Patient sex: F
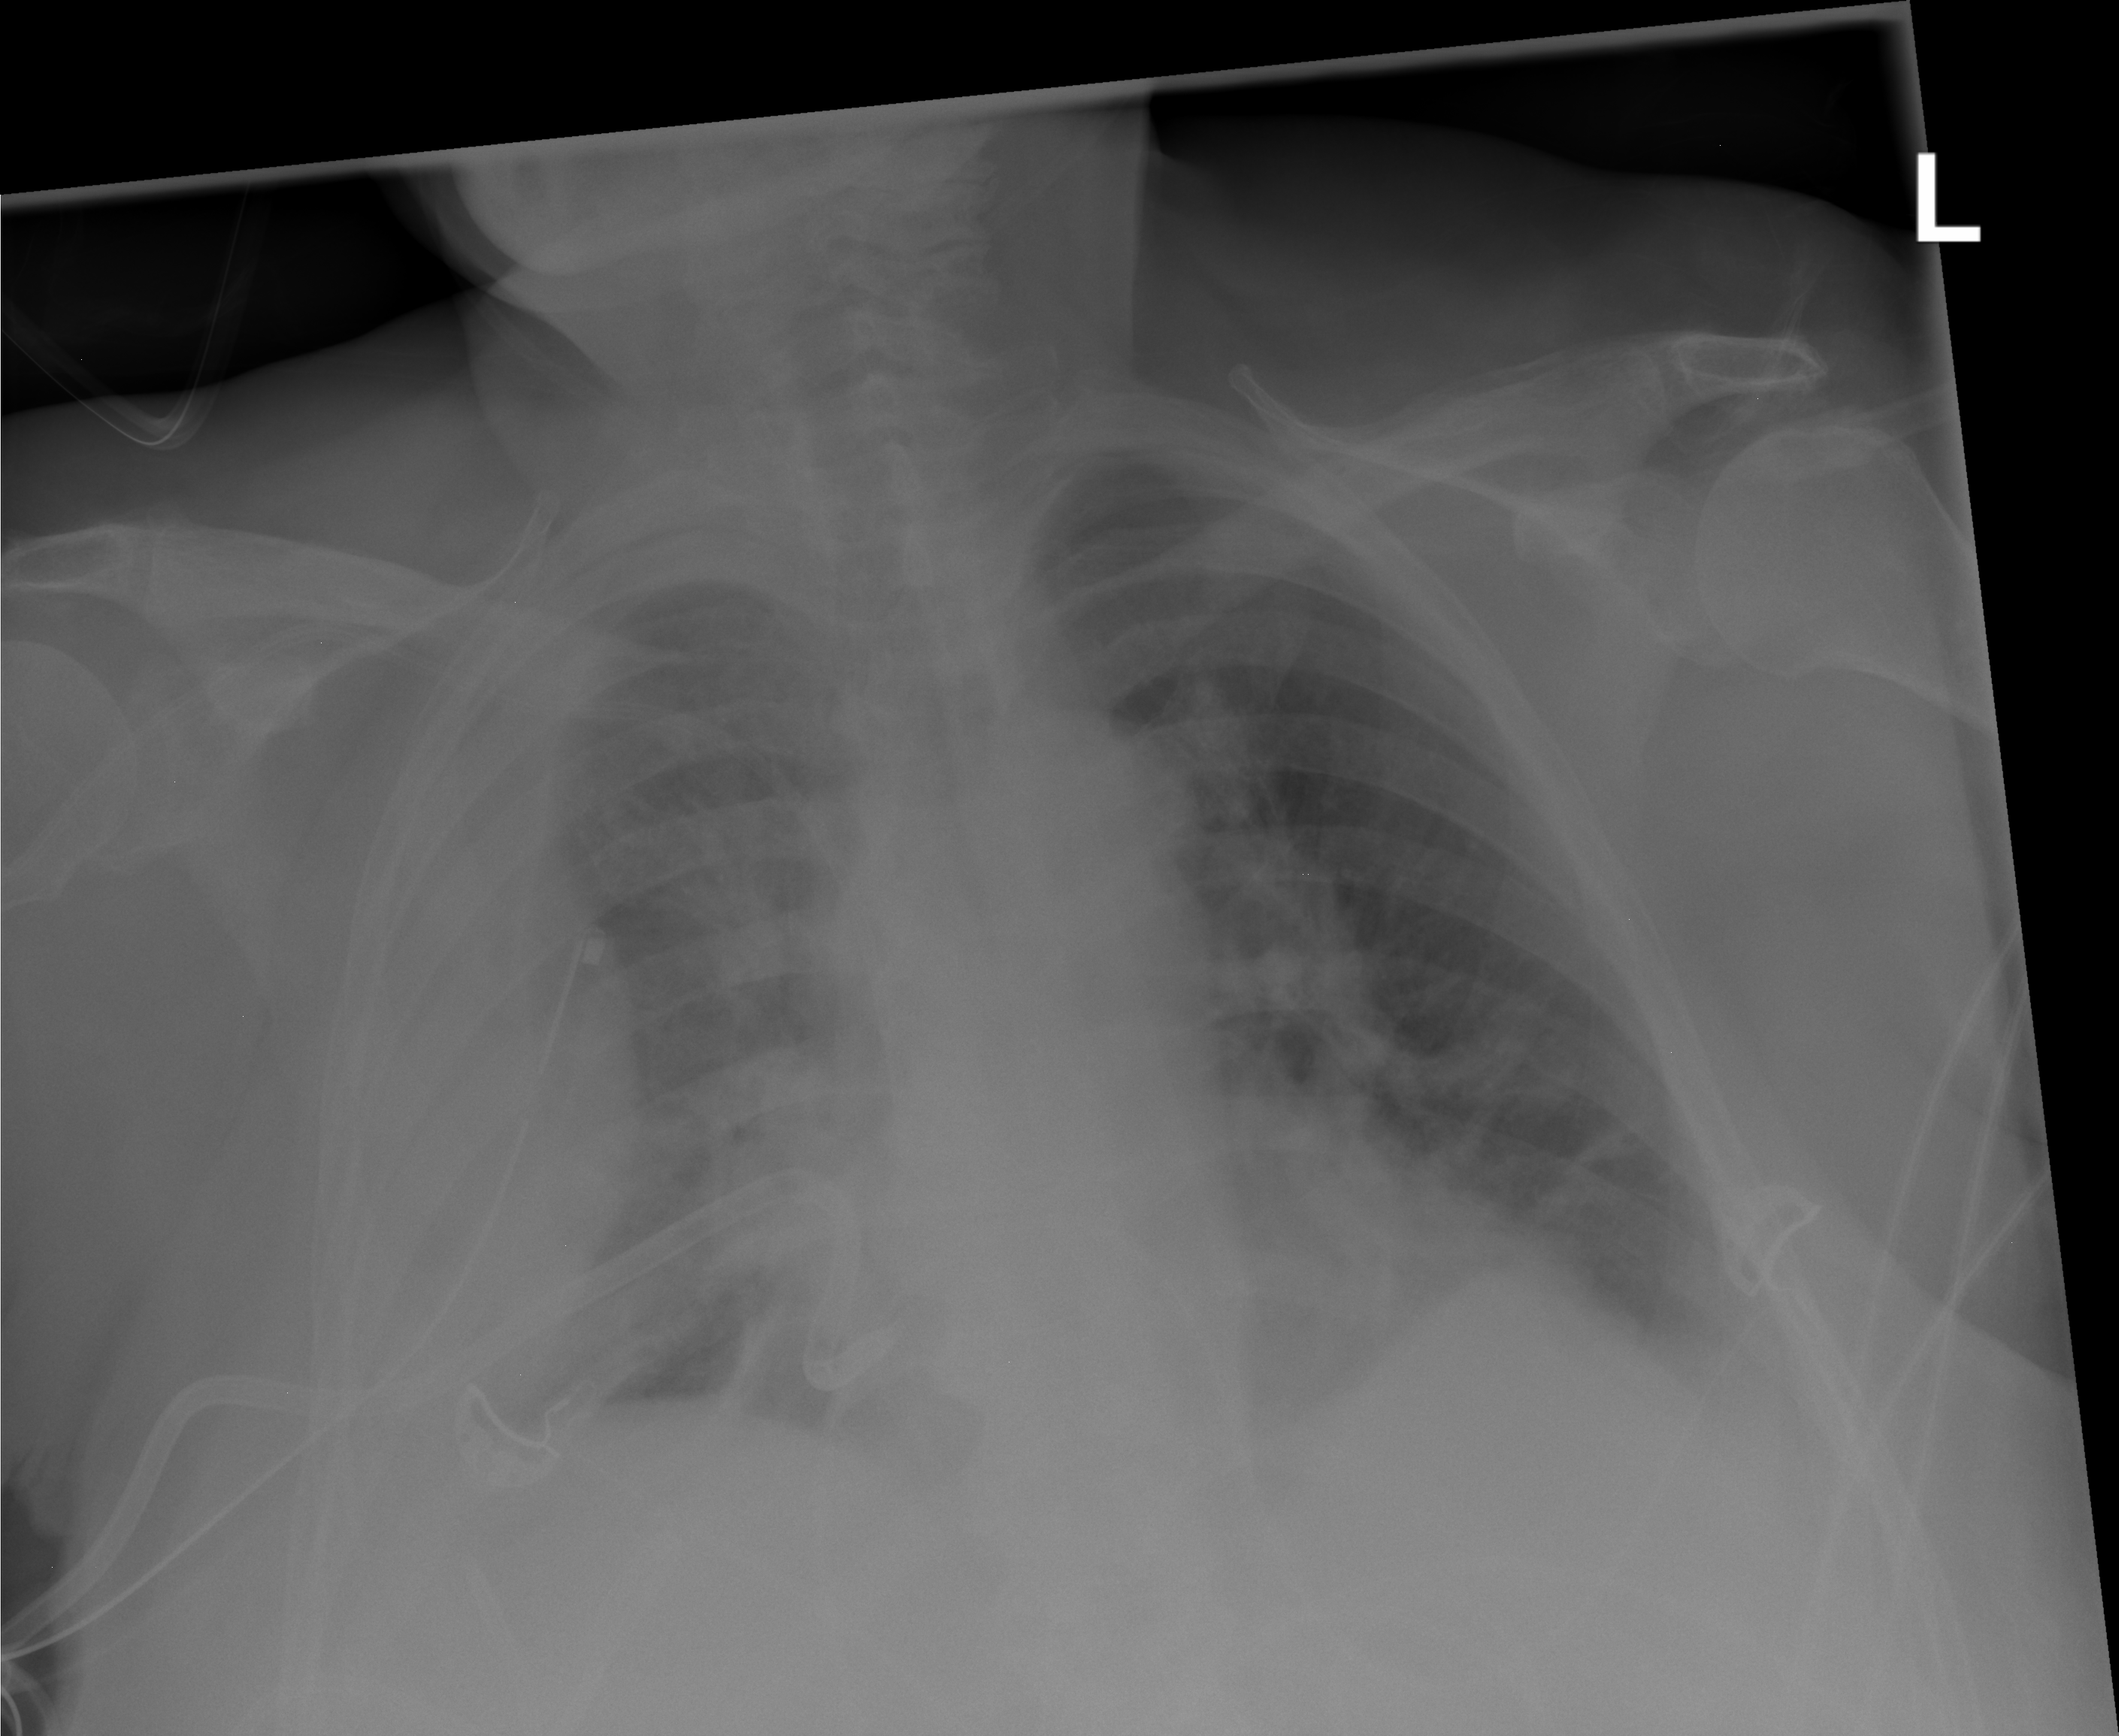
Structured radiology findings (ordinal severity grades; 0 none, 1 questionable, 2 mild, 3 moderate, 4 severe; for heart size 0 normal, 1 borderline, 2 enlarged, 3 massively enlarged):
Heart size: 0
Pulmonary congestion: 2
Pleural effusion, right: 3
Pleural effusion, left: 2
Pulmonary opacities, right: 2
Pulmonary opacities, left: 0
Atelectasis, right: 3
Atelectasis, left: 2